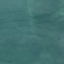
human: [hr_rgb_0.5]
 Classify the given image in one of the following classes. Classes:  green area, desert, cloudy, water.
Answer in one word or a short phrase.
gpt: water